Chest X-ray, PA view. Patient: 18 years old, sex F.
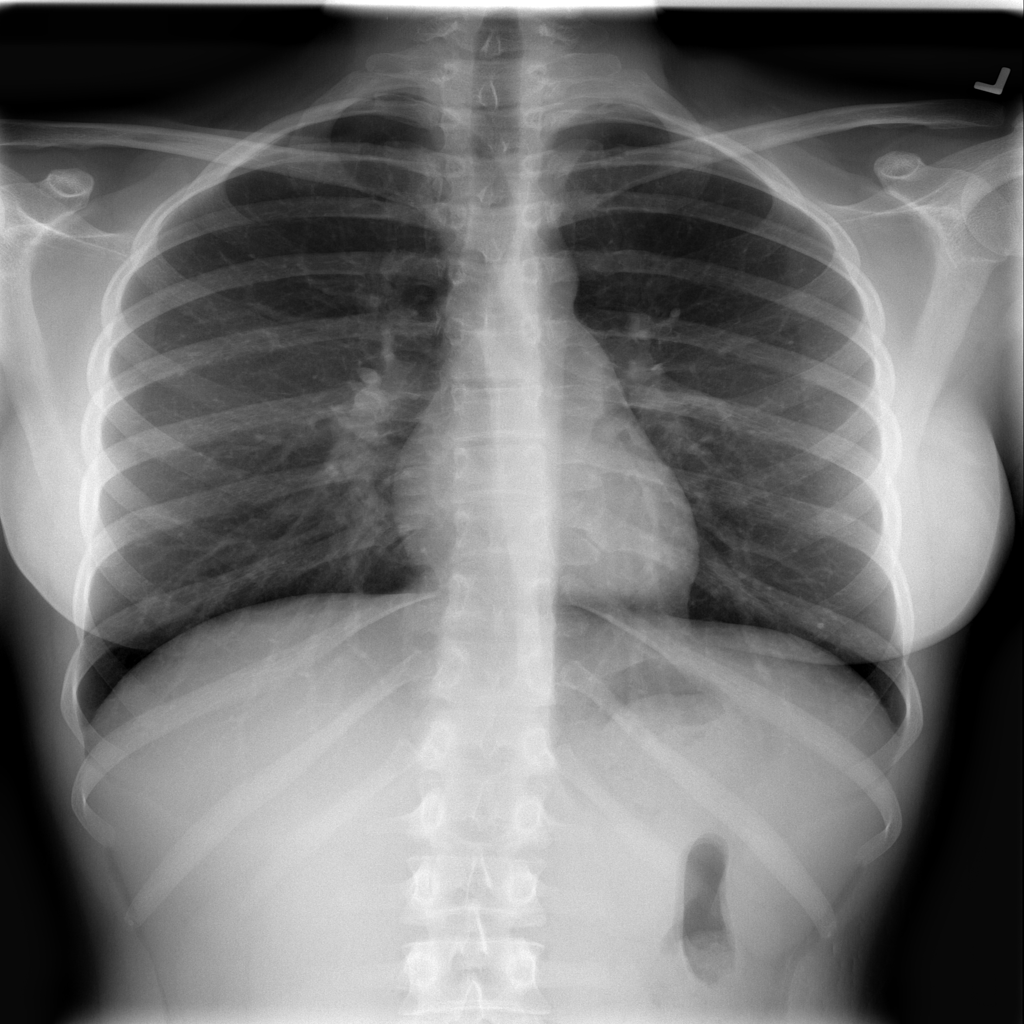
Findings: No Finding